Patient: sex F, age 68
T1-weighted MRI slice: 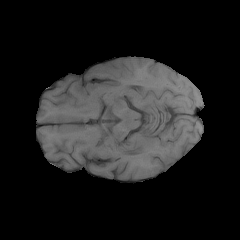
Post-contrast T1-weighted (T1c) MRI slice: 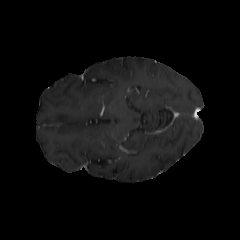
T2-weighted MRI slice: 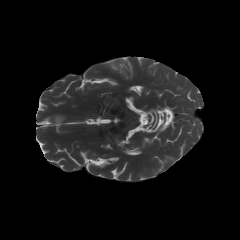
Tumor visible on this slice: no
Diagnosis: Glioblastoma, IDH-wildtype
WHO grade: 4